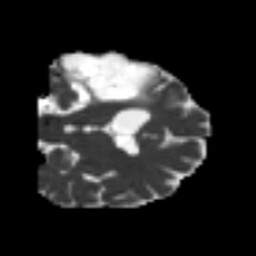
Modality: MD
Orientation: coronal
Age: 54
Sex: male
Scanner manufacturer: siemens
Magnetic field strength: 3 T
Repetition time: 4.999 s
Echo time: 0.07946 s